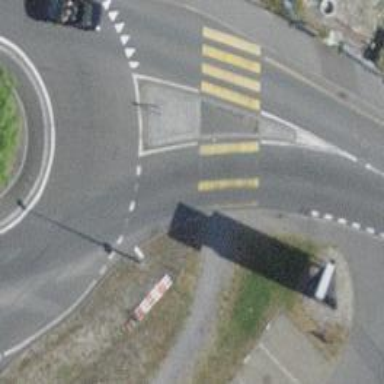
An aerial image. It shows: Traffic island located on footway.